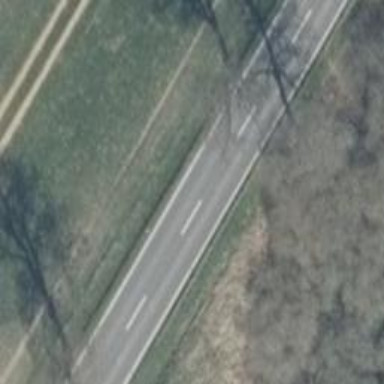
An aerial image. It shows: Primary road with asphalt surface.